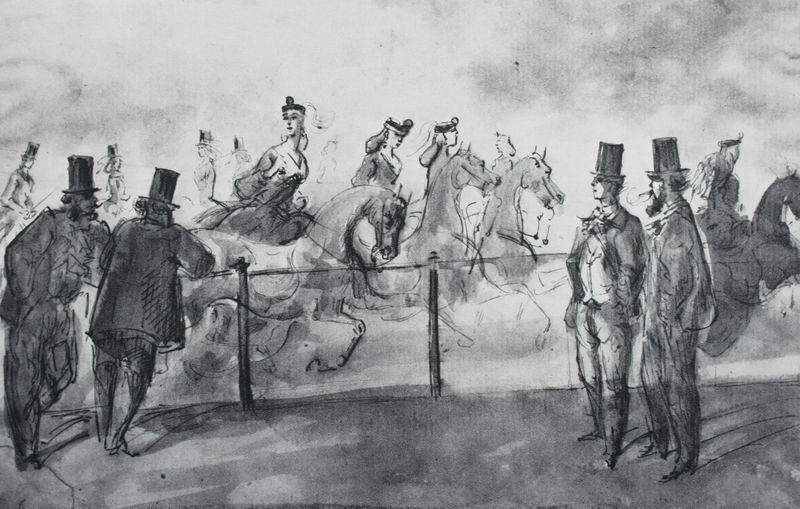
Titel: Dandys et amazones
Künstler: Constantin Guys
Standort: Paris
Institution: (Privatsammlung)
Schlagwörter: feder, mann, schatten, wolken, aquarell, frauen, menschen, bewegung, damen, elegant, frau, frisuren, hüte, kleider, licht, männer, skizze, szene, zeichnung, dame, schleier, wolke, zaun, expressionismus, herren, zylinder, anzüge, england, pferd, pferde, reiter, ausritt, reiten, ritt, sattel, schweif, studie, zuschauer, koppel, sport, geländer, pfosten, laviert, tusche, linie, kohle, schraffur, radierung, schwarzweiß, lauf, rennen, staub, reihe, bleistift, entwurf, pinsel, jagd, damensattel, damensitz, dressur, amazonen, pferderennen, veranstaltung, lavierung, absperrung, galopp, trab, rennbahn, reiterinnen, event, guys; constantin, pfernde, zyllinder, pferde; reiten; feine gesellschaft, zzaun, vernastaltung